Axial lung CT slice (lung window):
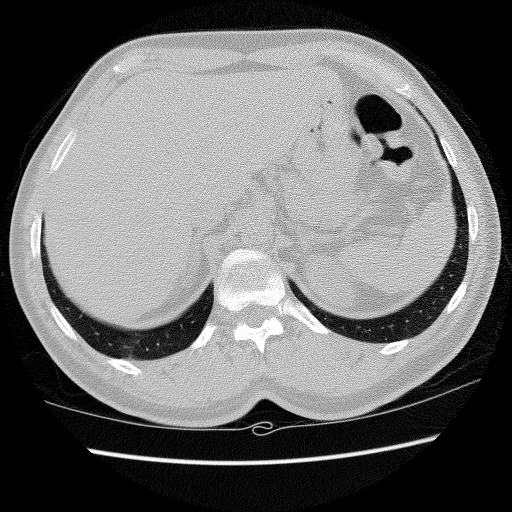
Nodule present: no